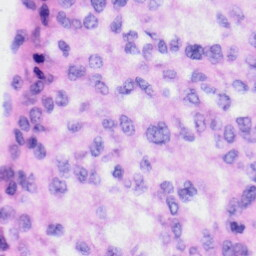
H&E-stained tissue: Liver